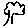
Label: tree